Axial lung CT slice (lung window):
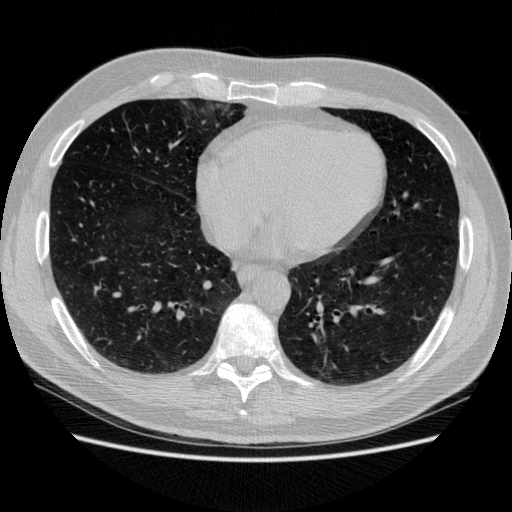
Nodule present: no